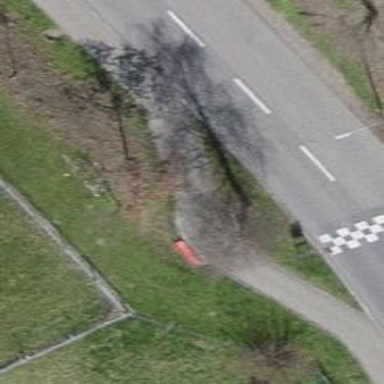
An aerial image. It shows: Red bench.